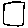
Label: square